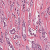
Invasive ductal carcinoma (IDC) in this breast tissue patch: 1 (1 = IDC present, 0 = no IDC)